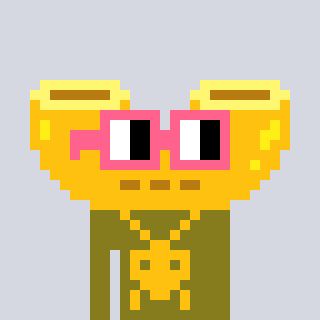
a pixel art character with square pink glasses, a macaroni-shaped head and a gunk-colored body on a cool background